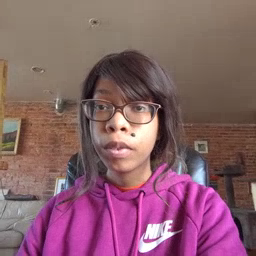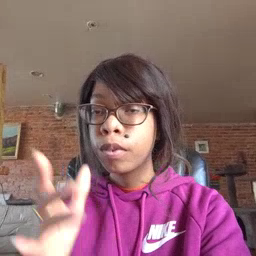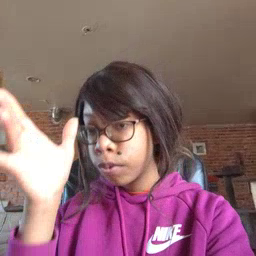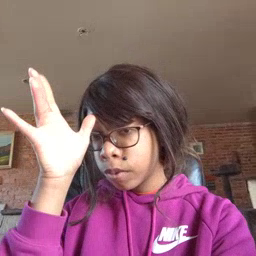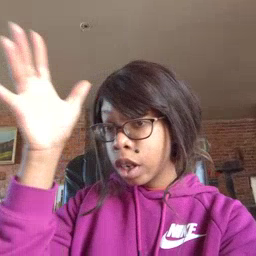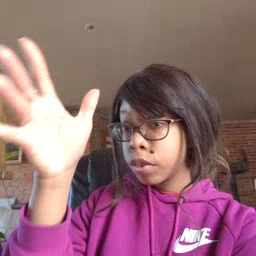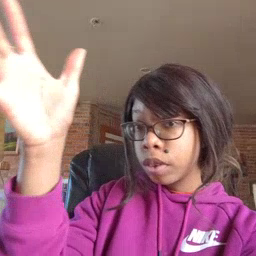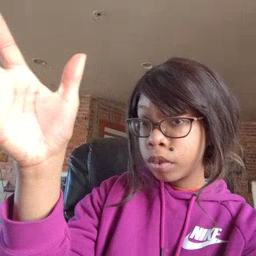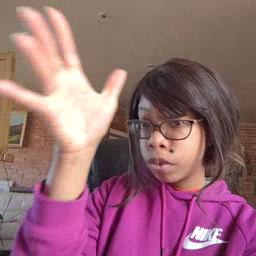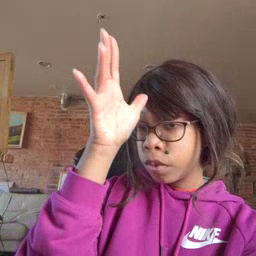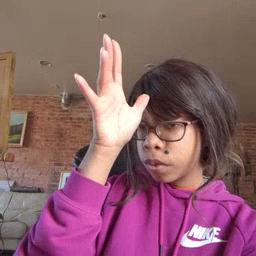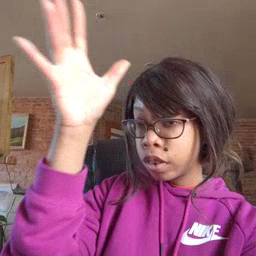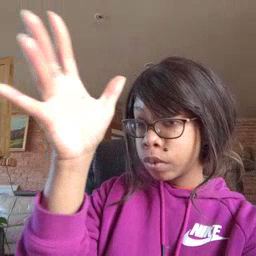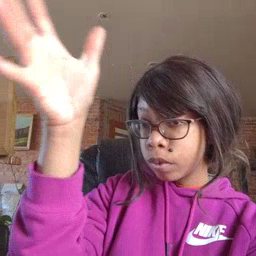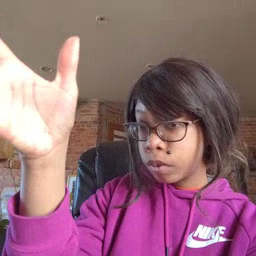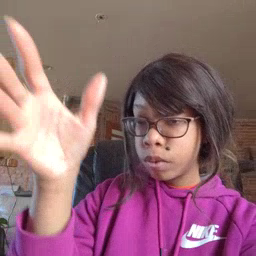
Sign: grandpa